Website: apple
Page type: cart
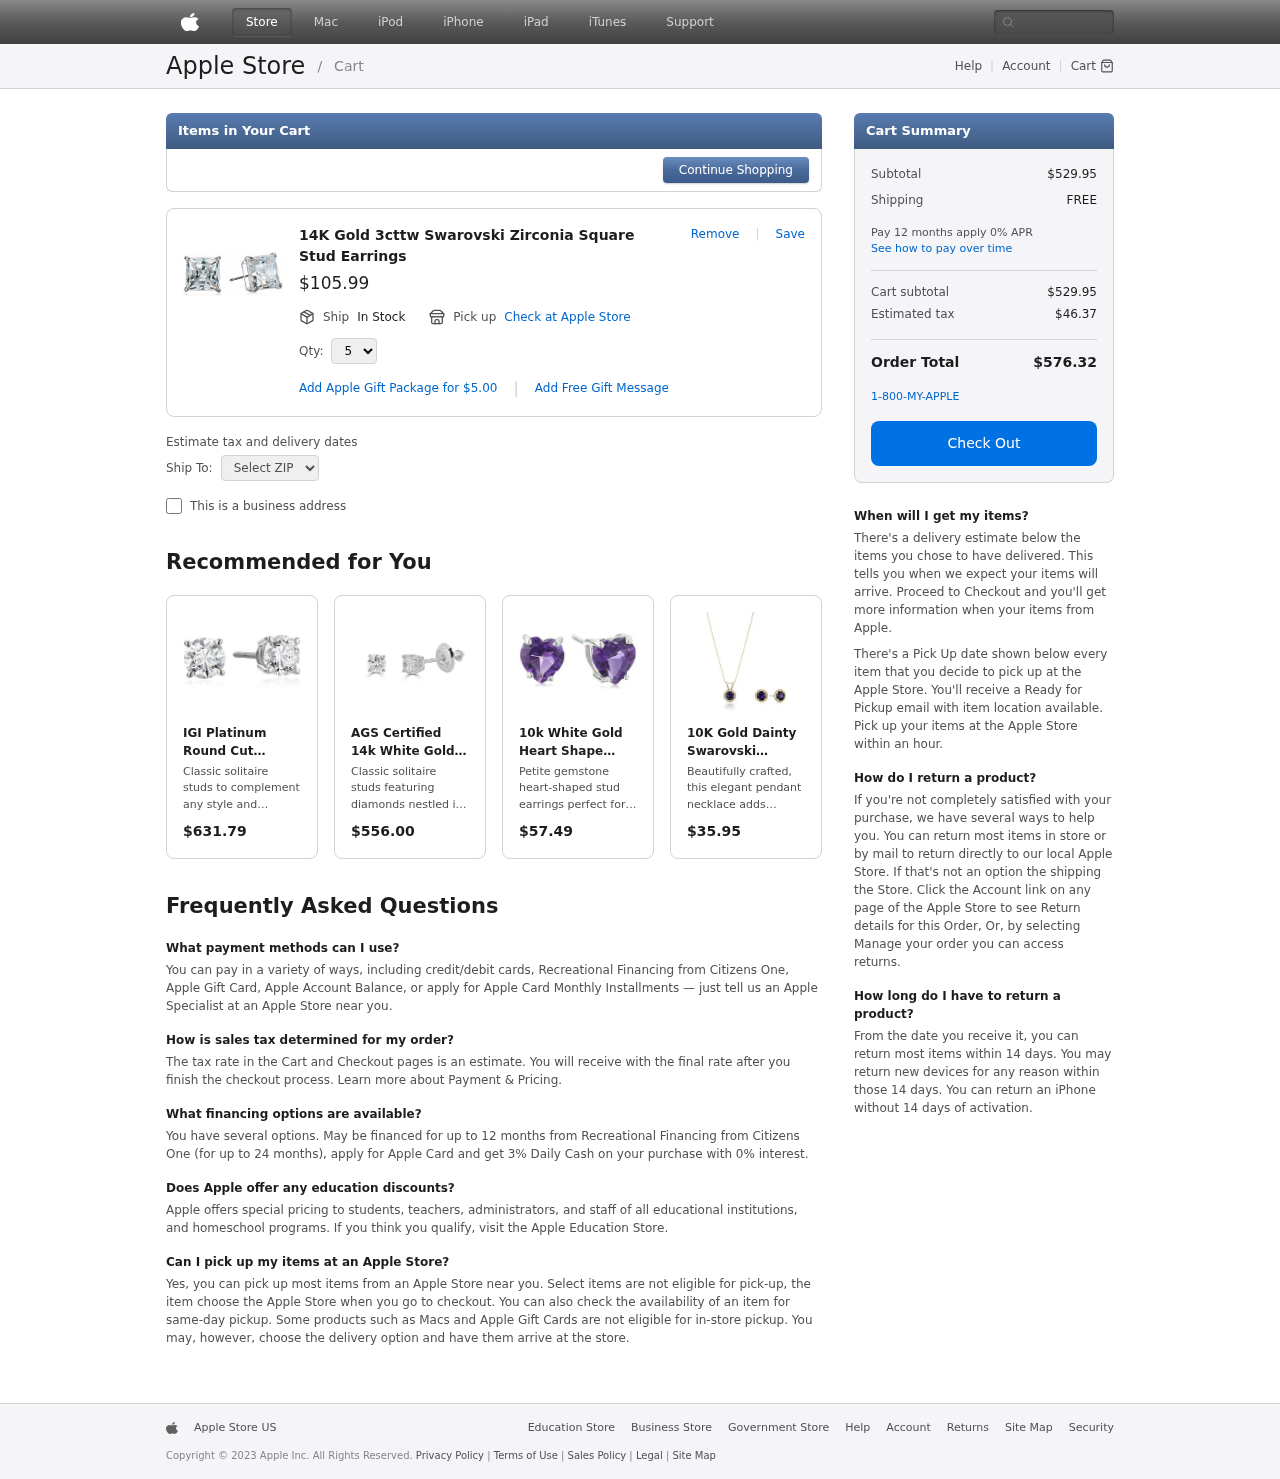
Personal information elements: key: PII_POSTCODE
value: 84622
Product elements: key: PRODUCT1_NAME
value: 14K Gold 3cttw Swarovski Zirconia Square Stud Earrings
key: PRODUCT1_PRICE
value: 105.99
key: PRODUCT1_QUANTITY
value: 5
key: PRODUCT2_DESC
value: Classic solitaire studs to complement any style and occasion
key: PRODUCT2_NAME
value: IGI Platinum Round Cut Diamond Stud Earrings (1 cttw, G-H Color, VS2 Clarity)
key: PRODUCT2_PRICE
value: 631.79
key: PRODUCT3_DESC
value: Classic solitaire studs featuring diamonds nestled in four-prong settings and screw-on backings
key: PRODUCT3_NAME
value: AGS Certified 14k White Gold Round-Cut Diamond Stud Earrings (2cttw, K-L Color, I1-I2 Clarity)
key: PRODUCT3_PRICE
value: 556
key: PRODUCT4_DESC
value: Petite gemstone heart-shaped stud earrings perfect for any occasion
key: PRODUCT4_NAME
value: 10k White Gold Heart Shape Gemstone Stud Earrings
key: PRODUCT4_PRICE
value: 57.49
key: PRODUCT5_DESC
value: Beautifully crafted, this elegant pendant necklace adds impressive sparkle to a casual outfit and can be dressed up to complement any dramatic night look.
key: PRODUCT5_NAME
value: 10K Gold Dainty Swarovski Crystal Birthstone Pendant Necklace with Stud Earrings Set, February
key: PRODUCT5_PRICE
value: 35.95
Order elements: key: ORDER_SUBTOTAL
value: $529.95
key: ORDER_SHIPPING_COST
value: FREE
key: ORDER_SUBTOTAL2
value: $529.95
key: ORDER_TAX
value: $46.37
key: ORDER_TOTAL
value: $576.32